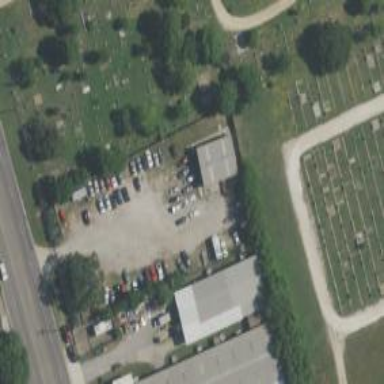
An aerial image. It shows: Vehicle impound lot.